高二 · 解析几何
17. 如图所示, 我艇在 $A$ 处发现一走私船在方位角 $45^{\circ}$ 且距离为 12 海里的 $B$ 处正以每小时 10 海里的速度向方位角 $105^{\circ}$ 的方向逃窝, 我艇立即以 14 海里/小时的速度追击,求我艇追上走私船所需要的时间.
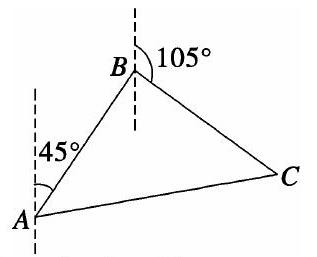
答案: 设我艇追上走私船所需时间为 $t$ 小时, 则

$B C=10 t, A C=14 t$, 在 $\triangle A B C$ 中,

由 $\angle A B C=180^{\circ}+45^{\circ}-105^{\circ}=120^{\circ}$,

根据余弦定理知:

$(14 t)^{2}=(10 t)^{2}+12^{2}-2 \cdot 12 \cdot 10 t \cos 120^{\circ}$,

$\therefore t=2$.

答 我艇追上走私船所需的时间为 2 小时.